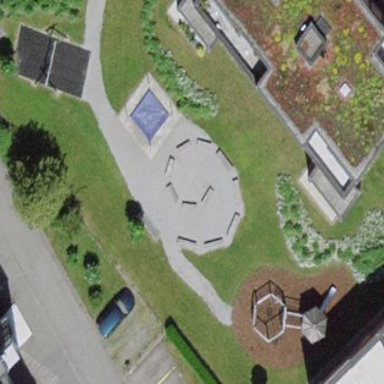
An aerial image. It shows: Playground area for leisure activities on the land.